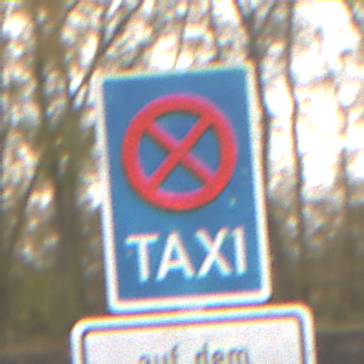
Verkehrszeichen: Taxenstand
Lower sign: SonstigeBeschraenkungen5
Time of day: MorningAfternoon
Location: Outdoor (Nature)
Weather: Overcast
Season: NotSpecified
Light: Natural